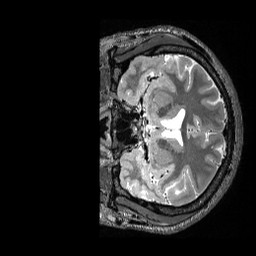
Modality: T2w
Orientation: coronal
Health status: healthy
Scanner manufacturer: siemens
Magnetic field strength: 3 T
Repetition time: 3.2 s
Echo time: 0.565 s